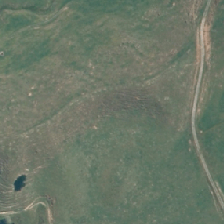
Land cover: low_producing_grassland